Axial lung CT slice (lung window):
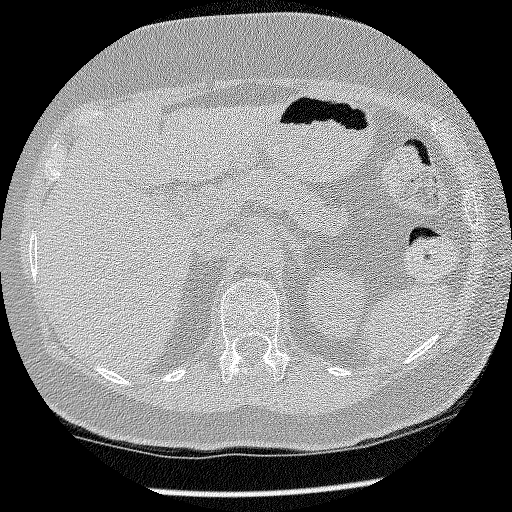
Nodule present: no